Aerial crown-view tile of a tropical tree (Barro Colorado Island, Panama), acquired 20250715:
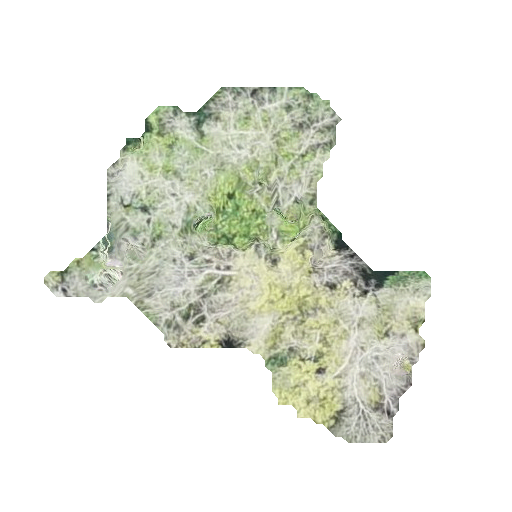
Species: Terminalia amazonia
GBIF accepted scientific name: Terminalia amazonica
Crown area: 107.218 m²